Question: I'm trying to get a '<asp:Label>' to appear under a '<asp:ImageButton>'. Right now, the buttons are tied to objects in a 'List' and so I have them all in a ListView control like this:
'''
<asp:ListView ID="lv_WantedBooks" runat="server">
<ItemTemplate>
<asp:ImageButton ID="bookImageButton" runat="server" CssClass="BookImageButton" ImageUrl='<%# Eval("Image.ImageUrl") %>' OnClick="bookImageButton_Click" ToolTip='<%# Eval("Title") %>' CommandName='<%# Eval("Title") %>' />
<asp:Label ID="bookVoteCount" runat="server" Text='<%# Eval("Votes") %>' cssclass="VoteFont"/>
</ItemTemplate>
</asp:ListView>
'''
For this, I have the following CSS:
'''
.BookImageButton
{
padding: 25px 25px 25px 25px;
background: #625863;
height: 220px;
width: 182px;
}
.VoteFont
{
font-size: 1.8em;
color: #C3980D;
font-weight: bolder;
}
'''
Right now, the '<asp:Label>' is appearing to the far right under the ImageButtons. I've been trying various CSS styles to get them centered under, but I've just not been able to get the CSS right.
Does anyone know how I can get the styling just right? Thanks A TON in advance! Also, this be an issue with my Markup design/layout. I'm not opposed to changing that if necessary - I just figured the issue could be fixed via CSS.

Here is an example of what I mean and also the outputted HTML code that is created:
'''
<p>
<input type="image" name="ctl00$MainContent$lv_WantedBooks$ctrl0$bookImageButton" id="MainContent_lv_WantedBooks_bookImageButton_0" title="Pride and Prejudice" class="BookImageButton" src="[blah, blah, this is correct in the output, trust me.]" />
<span id="MainContent_lv_WantedBooks_bookVoteCount_0" class="voteFont">1</span>
<input type="image" name="ctl00$MainContent$lv_WantedBooks$ctrl1$bookImageButton" id="MainContent_lv_WantedBooks_bookImageButton_1" title="Sense and Sensibility" class="BookImageButton" src="[blah, blah, this is correct in the output, trust me.]" />
<span id="MainContent_lv_WantedBooks_bookVoteCount_1" class="voteFont">1</span>
<br />
<div align="center"><h2><b>Don't See Your Choice? Enter it Below!</b></h2>
<input name="ctl00$MainContent$tb_NewBookTitle" type="text" id="MainContent_tb_NewBookTitle" style="height:20px;width:275px;" />
<br /></div>
</p>
'''
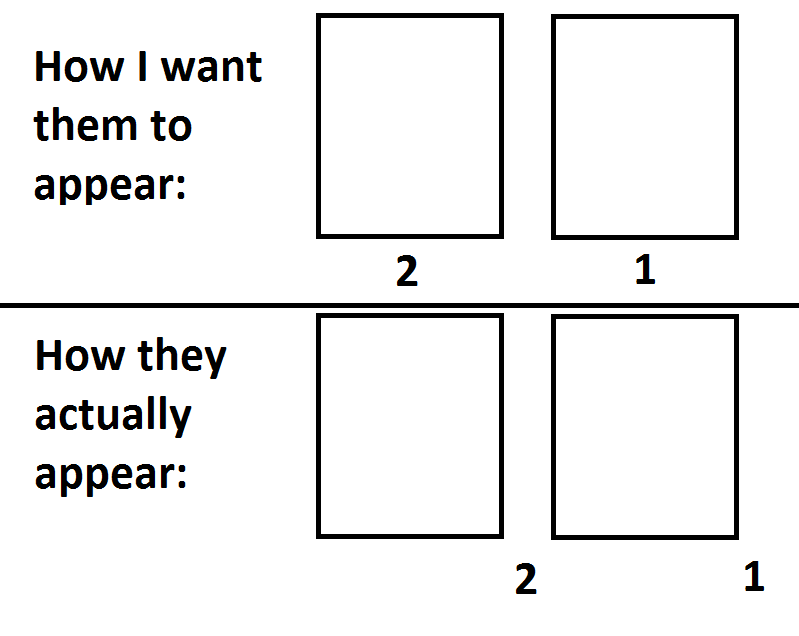
Answer: Add the following to the .VoteFont
'''
display: block;
'''
[edit] based on your output...
Essentially I am wrapping imagebutton, span in their own divs. And wrapping both the divs in another div with the css class column. And span's parent div is styled to align the text to center.
'''
.column {
float:left; position:relative;margin:5px;
}
'''
'''
<div class="column">
<div>
<asp:ImageButton ID="bookImageButton" runat="server" CssClass="BookImageButton" ImageUrl="..." /></div>
<div style="text-align: center;">
<asp:Label ID="bookVoteCount" runat="server" CssClass="VoteFont" Text="1" /></div>
</div>
'''
'''
<div class="column">
<div>
<input type="image" name="ctl00$MainContent$lv_WantedBooks$ctrl0$bookImageButton" id="MainContent_lv_WantedBooks_bookImageButton_0" align="bottom" title="Pride and Prejudice" class="BookImageButton" />
</div>
<div style="text-align: center">
<span id="MainContent_lv_WantedBooks_bookVoteCount_0" class="voteFont">1</span></div>
</div>
<div class="column">
<div>
<input type="image" name="ctl00$MainContent$lv_WantedBooks$ctrl1$bookImageButton" id="MainContent_lv_WantedBooks_bookImageButton_1" title="Sense and Sensibility" class="BookImageButton" />
</div>
<div style="text-align: center">
<span id="MainContent_lv_WantedBooks_bookVoteCount_1" class="voteFont">1</span>
</div>
</div>
'''